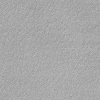
Atmospheric dust classification: not_dusty